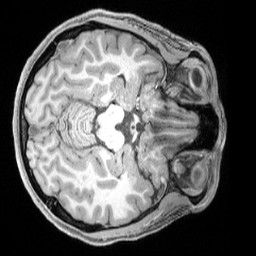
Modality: T1w
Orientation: axial
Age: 29
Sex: female
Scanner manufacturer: siemens
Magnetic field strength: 3 T
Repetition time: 2.4 s
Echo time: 0.00224 s